Question: I've got a pie chart being generated through Coreplot. It's put a black line all the way around the chart and through all the segments like so:

I generate the chart with the following code:
'''
-(CPTFill *)sliceFillForPieChart:(CPTPieChart *)pieChart recordIndex:(NSUInteger)index
{
CPTFill *areaGradientFill ;
if (index==0)
return areaGradientFill= [CPTFill fillWithColor:[CPTColor colorWithComponentRed:0.0f/255.0f green:111.0f/255.0f blue:115.0f/255.0f alpha:1.0f]];
else if (index==1)
return areaGradientFill= [CPTFill fillWithColor:[CPTColor colorWithComponentRed:171.0f/255.0f green:213.0f/255.0f blue:199.0f/255.0f alpha:1.0f]];
else if (index==2)
return areaGradientFill= [CPTFill fillWithColor:[CPTColor yellowColor]];
return areaGradientFill;
}
-(void)constructPieChart:(NSString *)datain;
{
NSArray *strings = [datain componentsSeparatedByString:@","];
dataforcharts = [datain componentsSeparatedByString:@","];
NSLog(@"dataforcharts: %@", dataforcharts);
// Create pieChart from theme
pieGraph = [[CPTXYGraph alloc] initWithFrame:CGRectZero];
CPTTheme *theme = [CPTTheme themeNamed:kCPTPlainWhiteTheme];
[pieGraph applyTheme:theme];
pieChartView.hostedGraph = pieGraph;
pieGraph.plotAreaFrame.borderLineStyle = nil;
pieGraph.plotAreaFrame.masksToBorder = NO;
pieGraph.paddingLeft = 20.0;
pieGraph.paddingTop = 20.0;
pieGraph.paddingRight = 20.0;
pieGraph.paddingBottom = 20.0;
pieGraph.axisSet = nil;
// Prepare a radial overlay gradient for shading/gloss
CPTGradient *overlayGradient = [[CPTGradient alloc] init];
overlayGradient.gradientType = CPTGradientTypeRadial;
overlayGradient = [overlayGradient addColorStop:[[CPTColor blackColor] colorWithAlphaComponent:0.0] atPosition:0.0];
overlayGradient = [overlayGradient addColorStop:[[CPTColor blackColor] colorWithAlphaComponent:0.3] atPosition:0.9];
overlayGradient = [overlayGradient addColorStop:[[CPTColor blackColor] colorWithAlphaComponent:0.7] atPosition:1.0];
// Add pie chart
piePlot = [[CPTPieChart alloc] init];
piePlot.dataSource = self;
piePlot.pieRadius = 100.0;
piePlot.pieInnerRadius = 50.0;
piePlot.identifier = @"Pie Chart 1";
piePlot.startAngle = M_PI_4;
// piePlot.sliceDirection = CPTPieDirectionCounterClockwise;
piePlot.borderLineStyle = [CPTLineStyle lineStyle];
piePlot.labelOffset = -40.0;
piePlot.overlayFill = [CPTFill fillWithGradient:overlayGradient];
[pieGraph addPlot:piePlot];
CPTMutableTextStyle *textStyle = [CPTMutableTextStyle textStyle];
textStyle.color = [CPTColor blackColor];
textStyle.fontName = @"Helvetica-Bold";
textStyle.fontSize = 16.0f;
pieGraph.title=@"Chart1";
pieGraph.titleTextStyle = textStyle;
pieGraph.titlePlotAreaFrameAnchor = CPTRectAnchorTop;
pieGraph.titleDisplacement = CGPointMake(0.0f, -1.0f);
int i = [[strings objectAtIndex:0] intValue];
int f = [[strings objectAtIndex:1] intValue];
NSLog(@"Int1: %i", i);
NSLog(@"Int2: %i", f);
// Add some initial data
NSMutableArray *contentArray = [NSMutableArray arrayWithObjects:[NSNumber numberWithDouble:i], [NSNumber numberWithDouble:f], nil];
self.dataForChart = contentArray;
CPTLegend *theLegend = [CPTLegend legendWithGraph:pieGraph];
theLegend.numberOfColumns = 2;
theLegend.fill = [CPTFill fillWithColor:[CPTColor whiteColor]];
theLegend.borderLineStyle = [CPTLineStyle lineStyle];
theLegend.cornerRadius = 5.0;
pieGraph.legend = theLegend;
pieGraph.legendAnchor = CPTRectAnchorBottom;
pieGraph.legendDisplacement = CGPointMake(0.0, -0.0);
}
'''
and I'd like to remove the black lines around the chart. I've already tried setting the 'borderLineStyle' to 'nil' but this doesn't seem to have any effect.
Any help is appreciated.
Thanks!
Adam
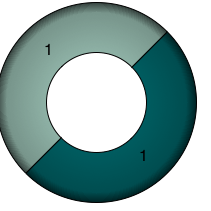
Answer: Use this and debug again, it's working.
'''
piePlot.borderLineStyle = nil;
'''